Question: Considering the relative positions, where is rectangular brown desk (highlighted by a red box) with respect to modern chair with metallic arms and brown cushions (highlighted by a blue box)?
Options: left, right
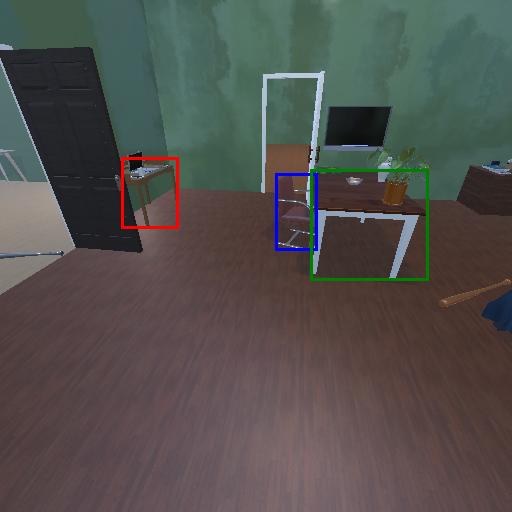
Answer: left